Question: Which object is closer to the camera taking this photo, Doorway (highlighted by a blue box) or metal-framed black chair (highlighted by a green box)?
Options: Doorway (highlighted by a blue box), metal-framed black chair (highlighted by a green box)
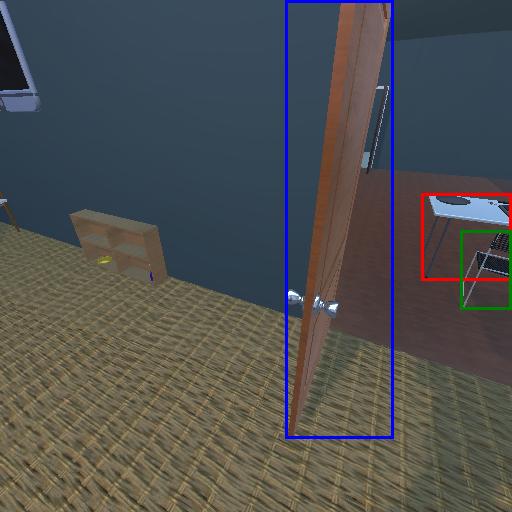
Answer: Doorway (highlighted by a blue box)